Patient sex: M
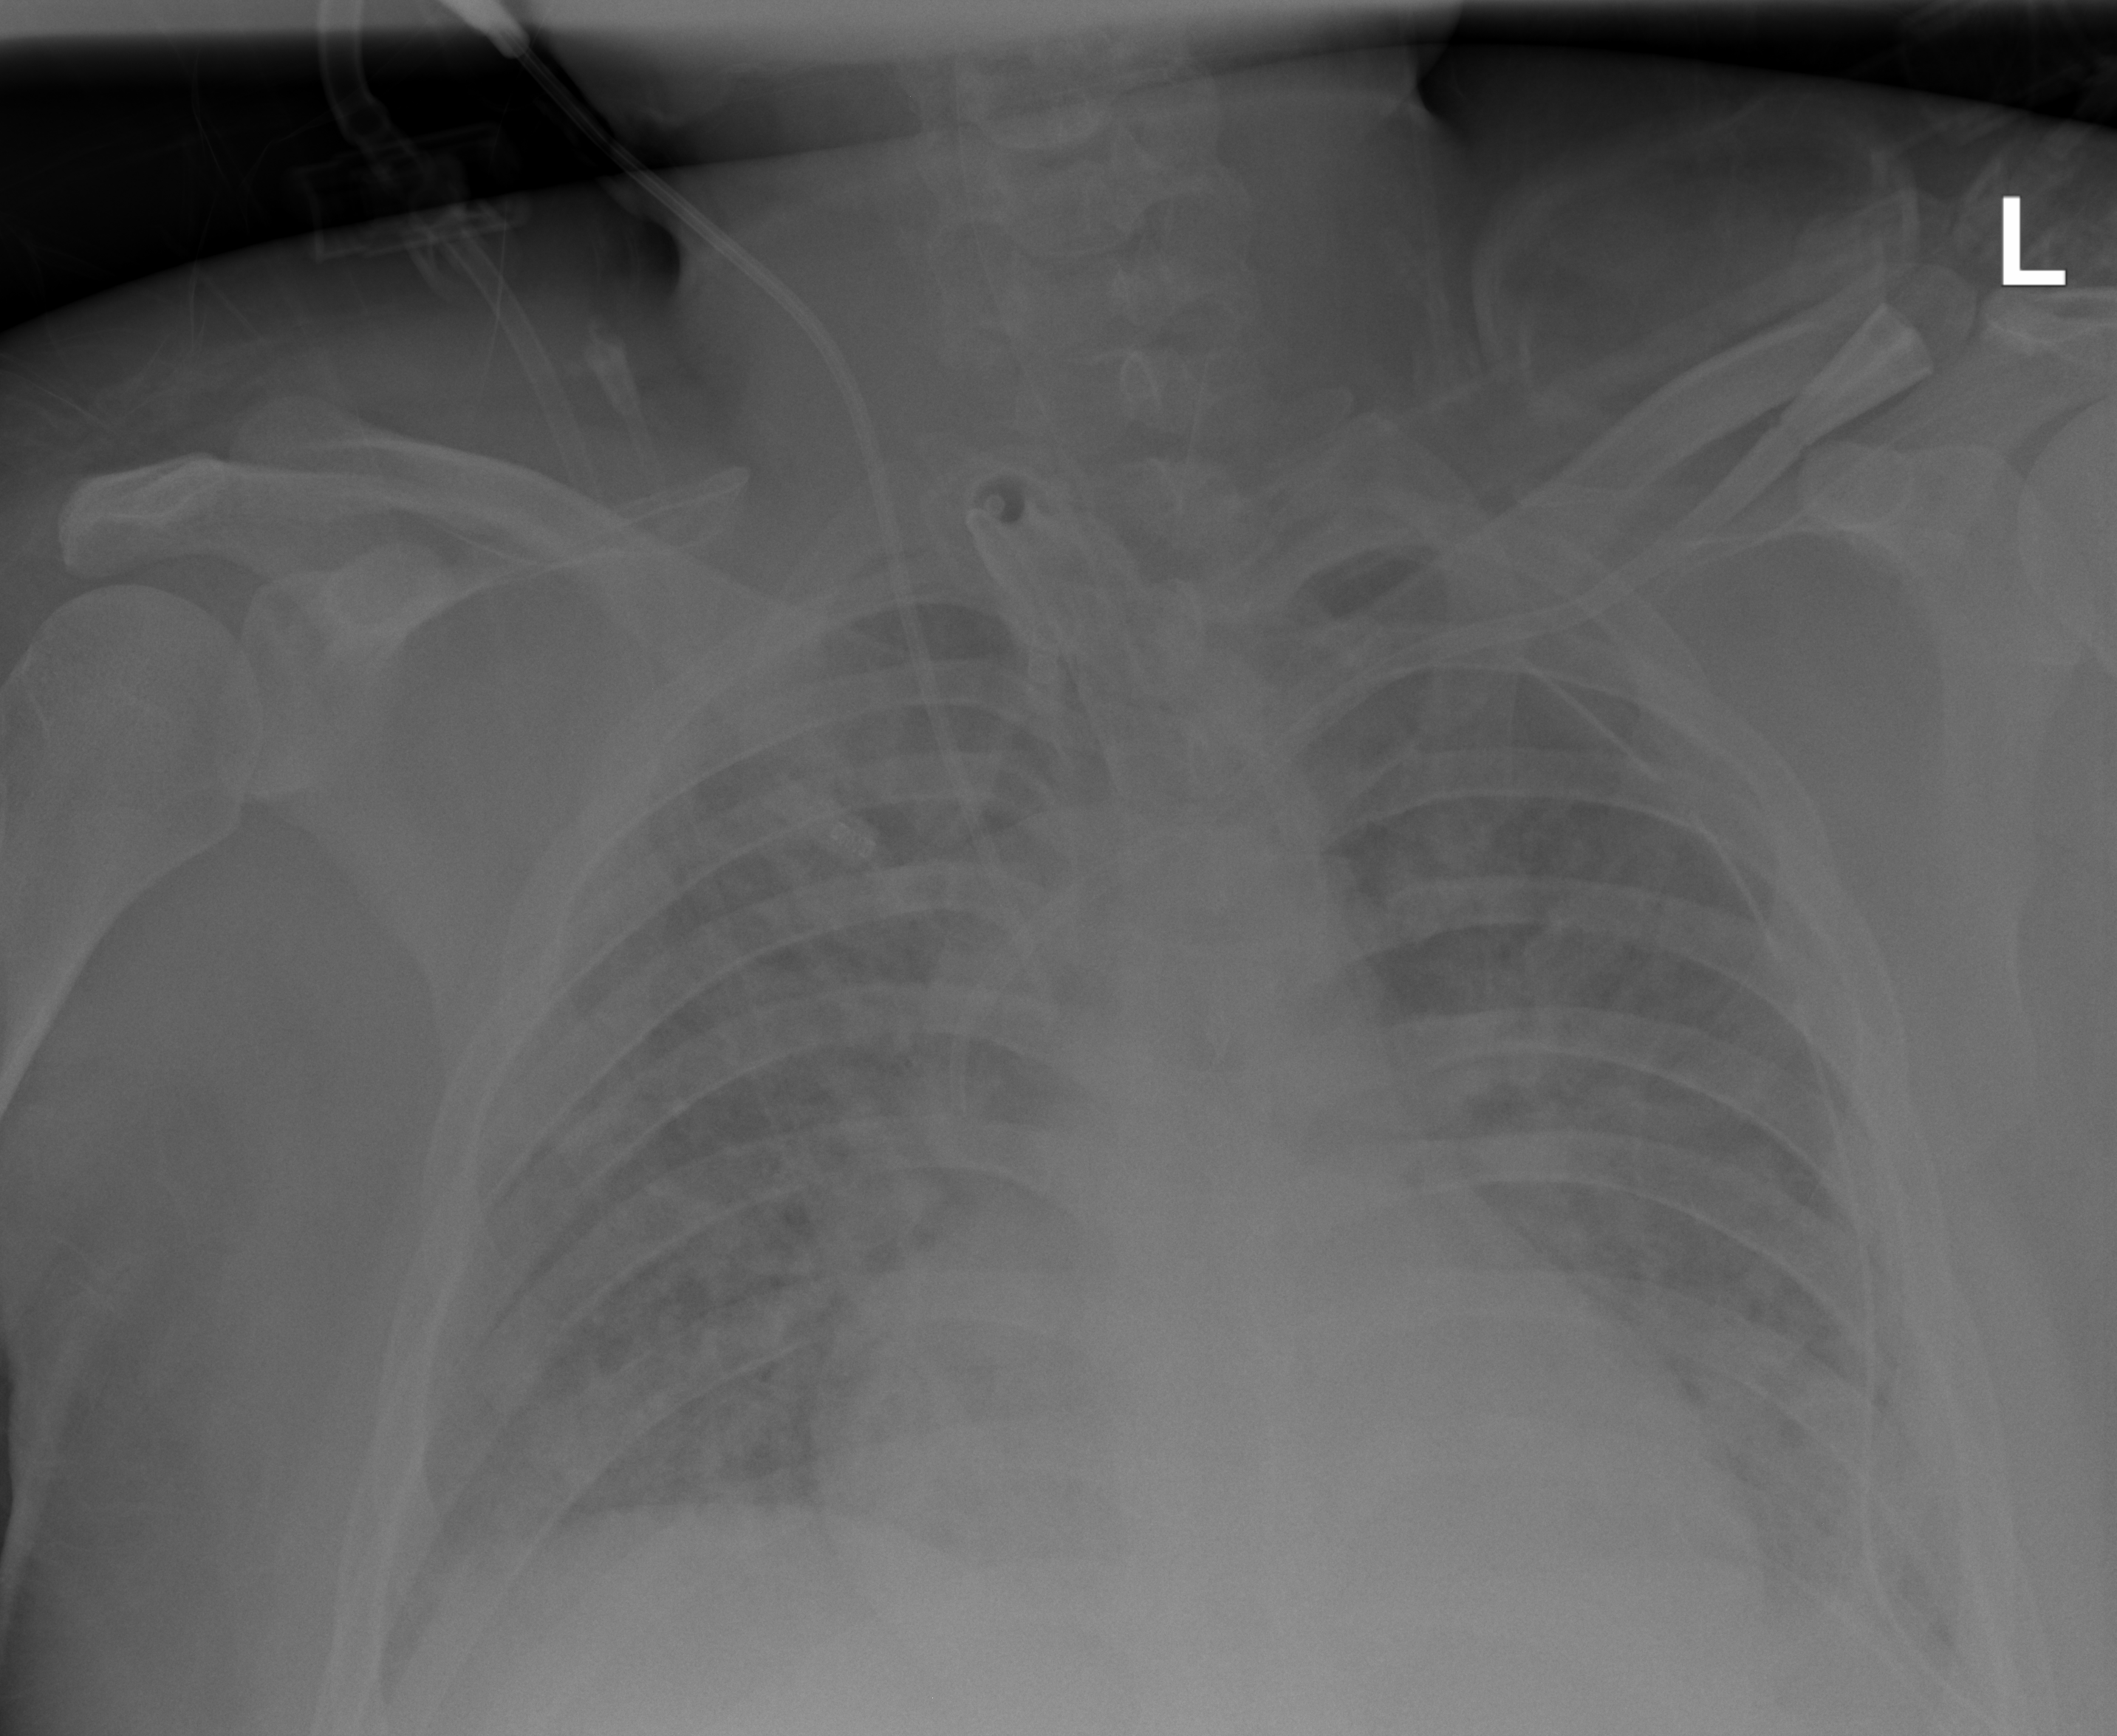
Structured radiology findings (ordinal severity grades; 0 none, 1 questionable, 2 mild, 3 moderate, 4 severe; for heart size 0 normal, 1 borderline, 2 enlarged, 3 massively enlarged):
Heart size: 2
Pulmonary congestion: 2
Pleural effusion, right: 2
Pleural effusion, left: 2
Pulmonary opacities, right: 4
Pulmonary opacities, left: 4
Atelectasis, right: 4
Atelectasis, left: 4